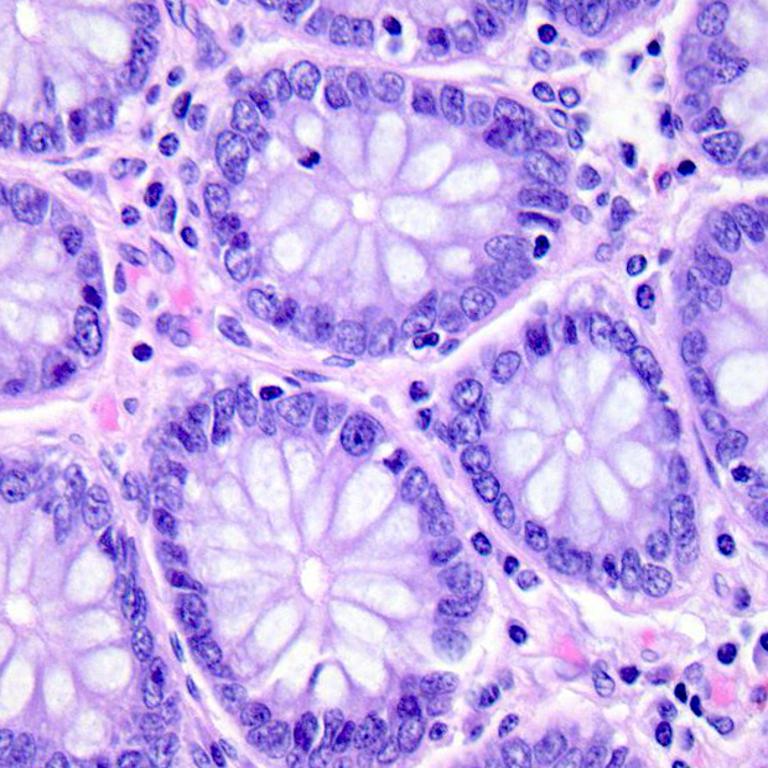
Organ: colon
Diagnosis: benign